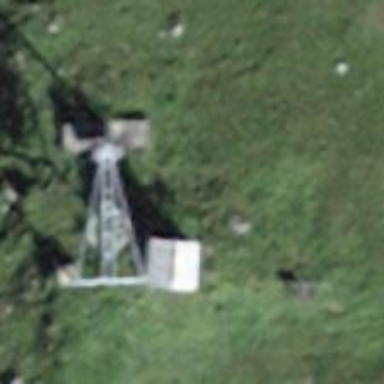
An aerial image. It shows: Pylon for aerialway.